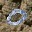
Label: 0